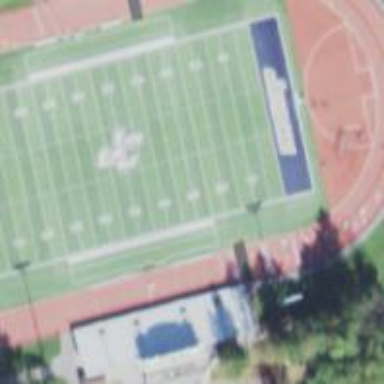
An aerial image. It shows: Turf pitch designated for American football.